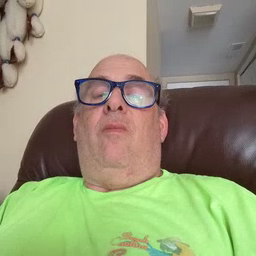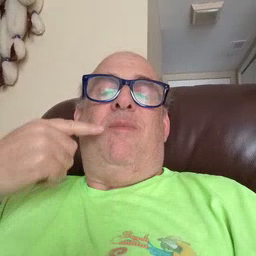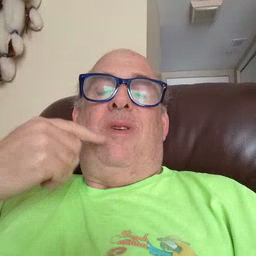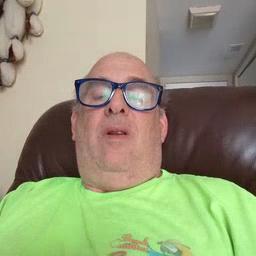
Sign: smile